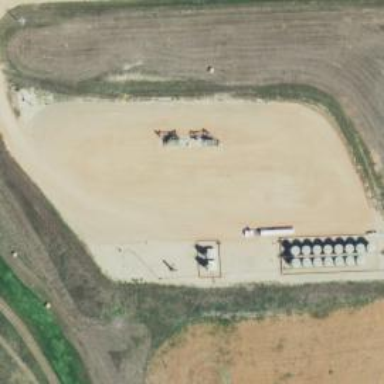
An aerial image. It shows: Petroleum well.